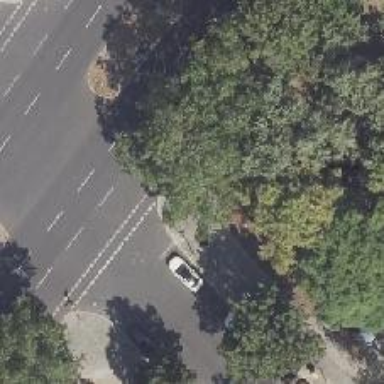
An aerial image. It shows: Unmarked crossing on cycleway road.